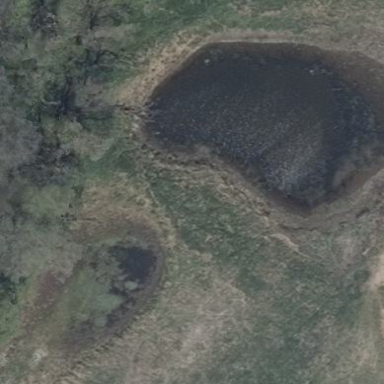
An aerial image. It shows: Natural oxbow water feature.